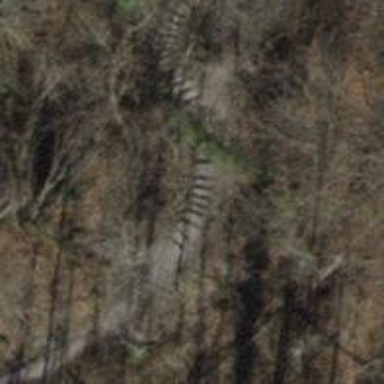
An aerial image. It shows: Staircase with pebblestone surface.